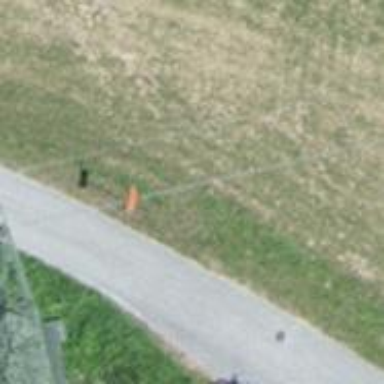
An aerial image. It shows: Pole with roofed pipeline marker.